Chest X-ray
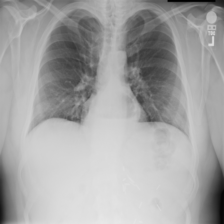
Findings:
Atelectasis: negative
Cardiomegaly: negative
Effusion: negative
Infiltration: negative
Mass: negative
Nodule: negative
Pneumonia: negative
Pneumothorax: negative
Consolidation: negative
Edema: negative
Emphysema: negative
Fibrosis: negative
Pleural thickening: negative
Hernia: positive